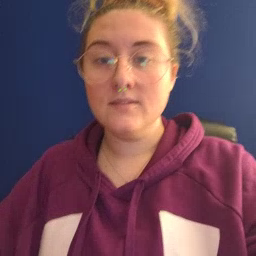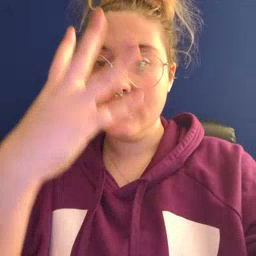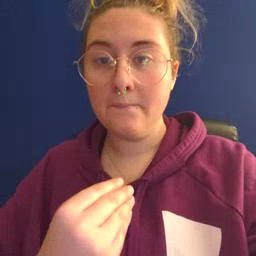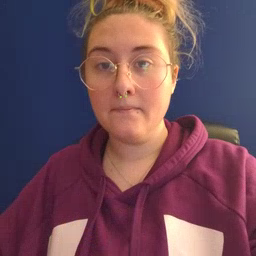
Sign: sleep